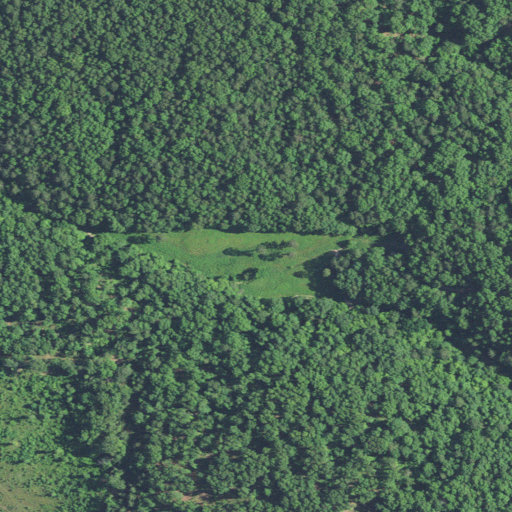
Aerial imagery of valley in Missouri named Rabbit Hollow containing deciduous forest, shrub, mixed forest, and evergreen forest